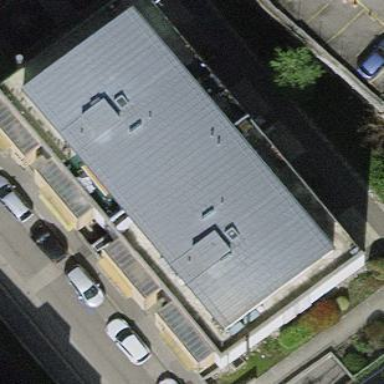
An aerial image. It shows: Unique round shape roof of apartment building.